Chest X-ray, AP view. Patient: 22 years old, sex M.
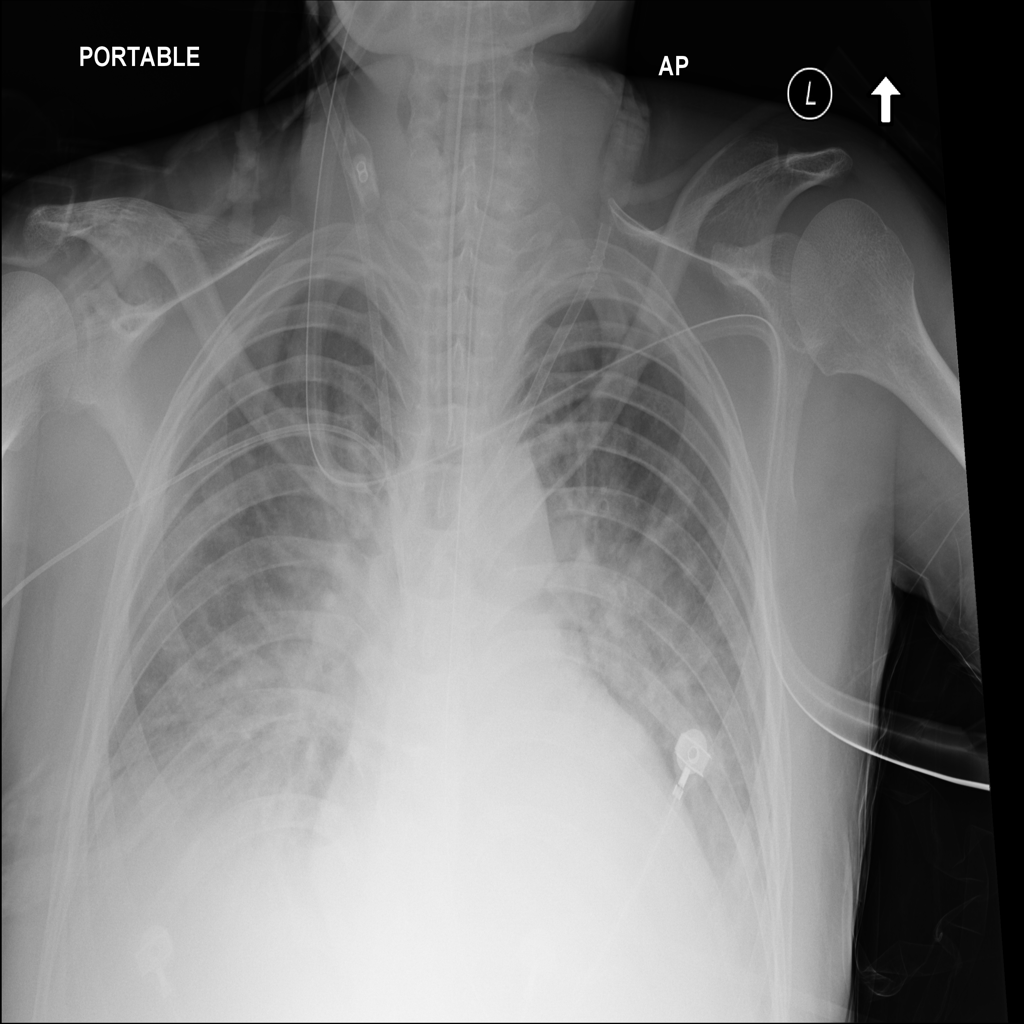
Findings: Atelectasis, Consolidation, Edema, Effusion, Infiltration